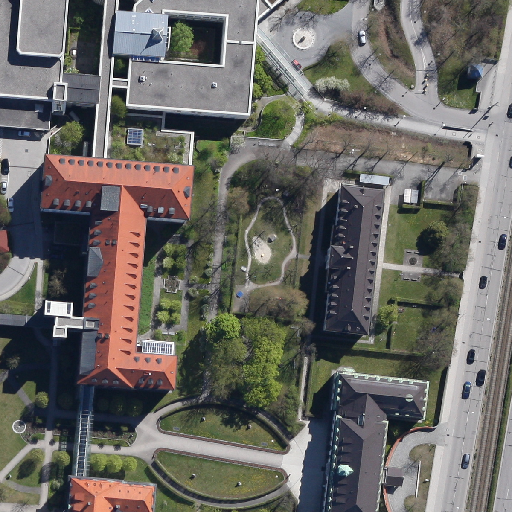
Referring expression: vehicle